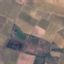
Land use / land cover class: PermanentCrop